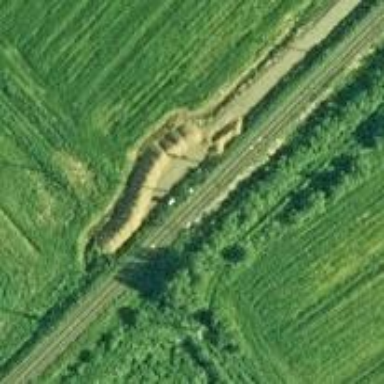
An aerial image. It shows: Continuous rail railway with electrified contact line.